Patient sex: M
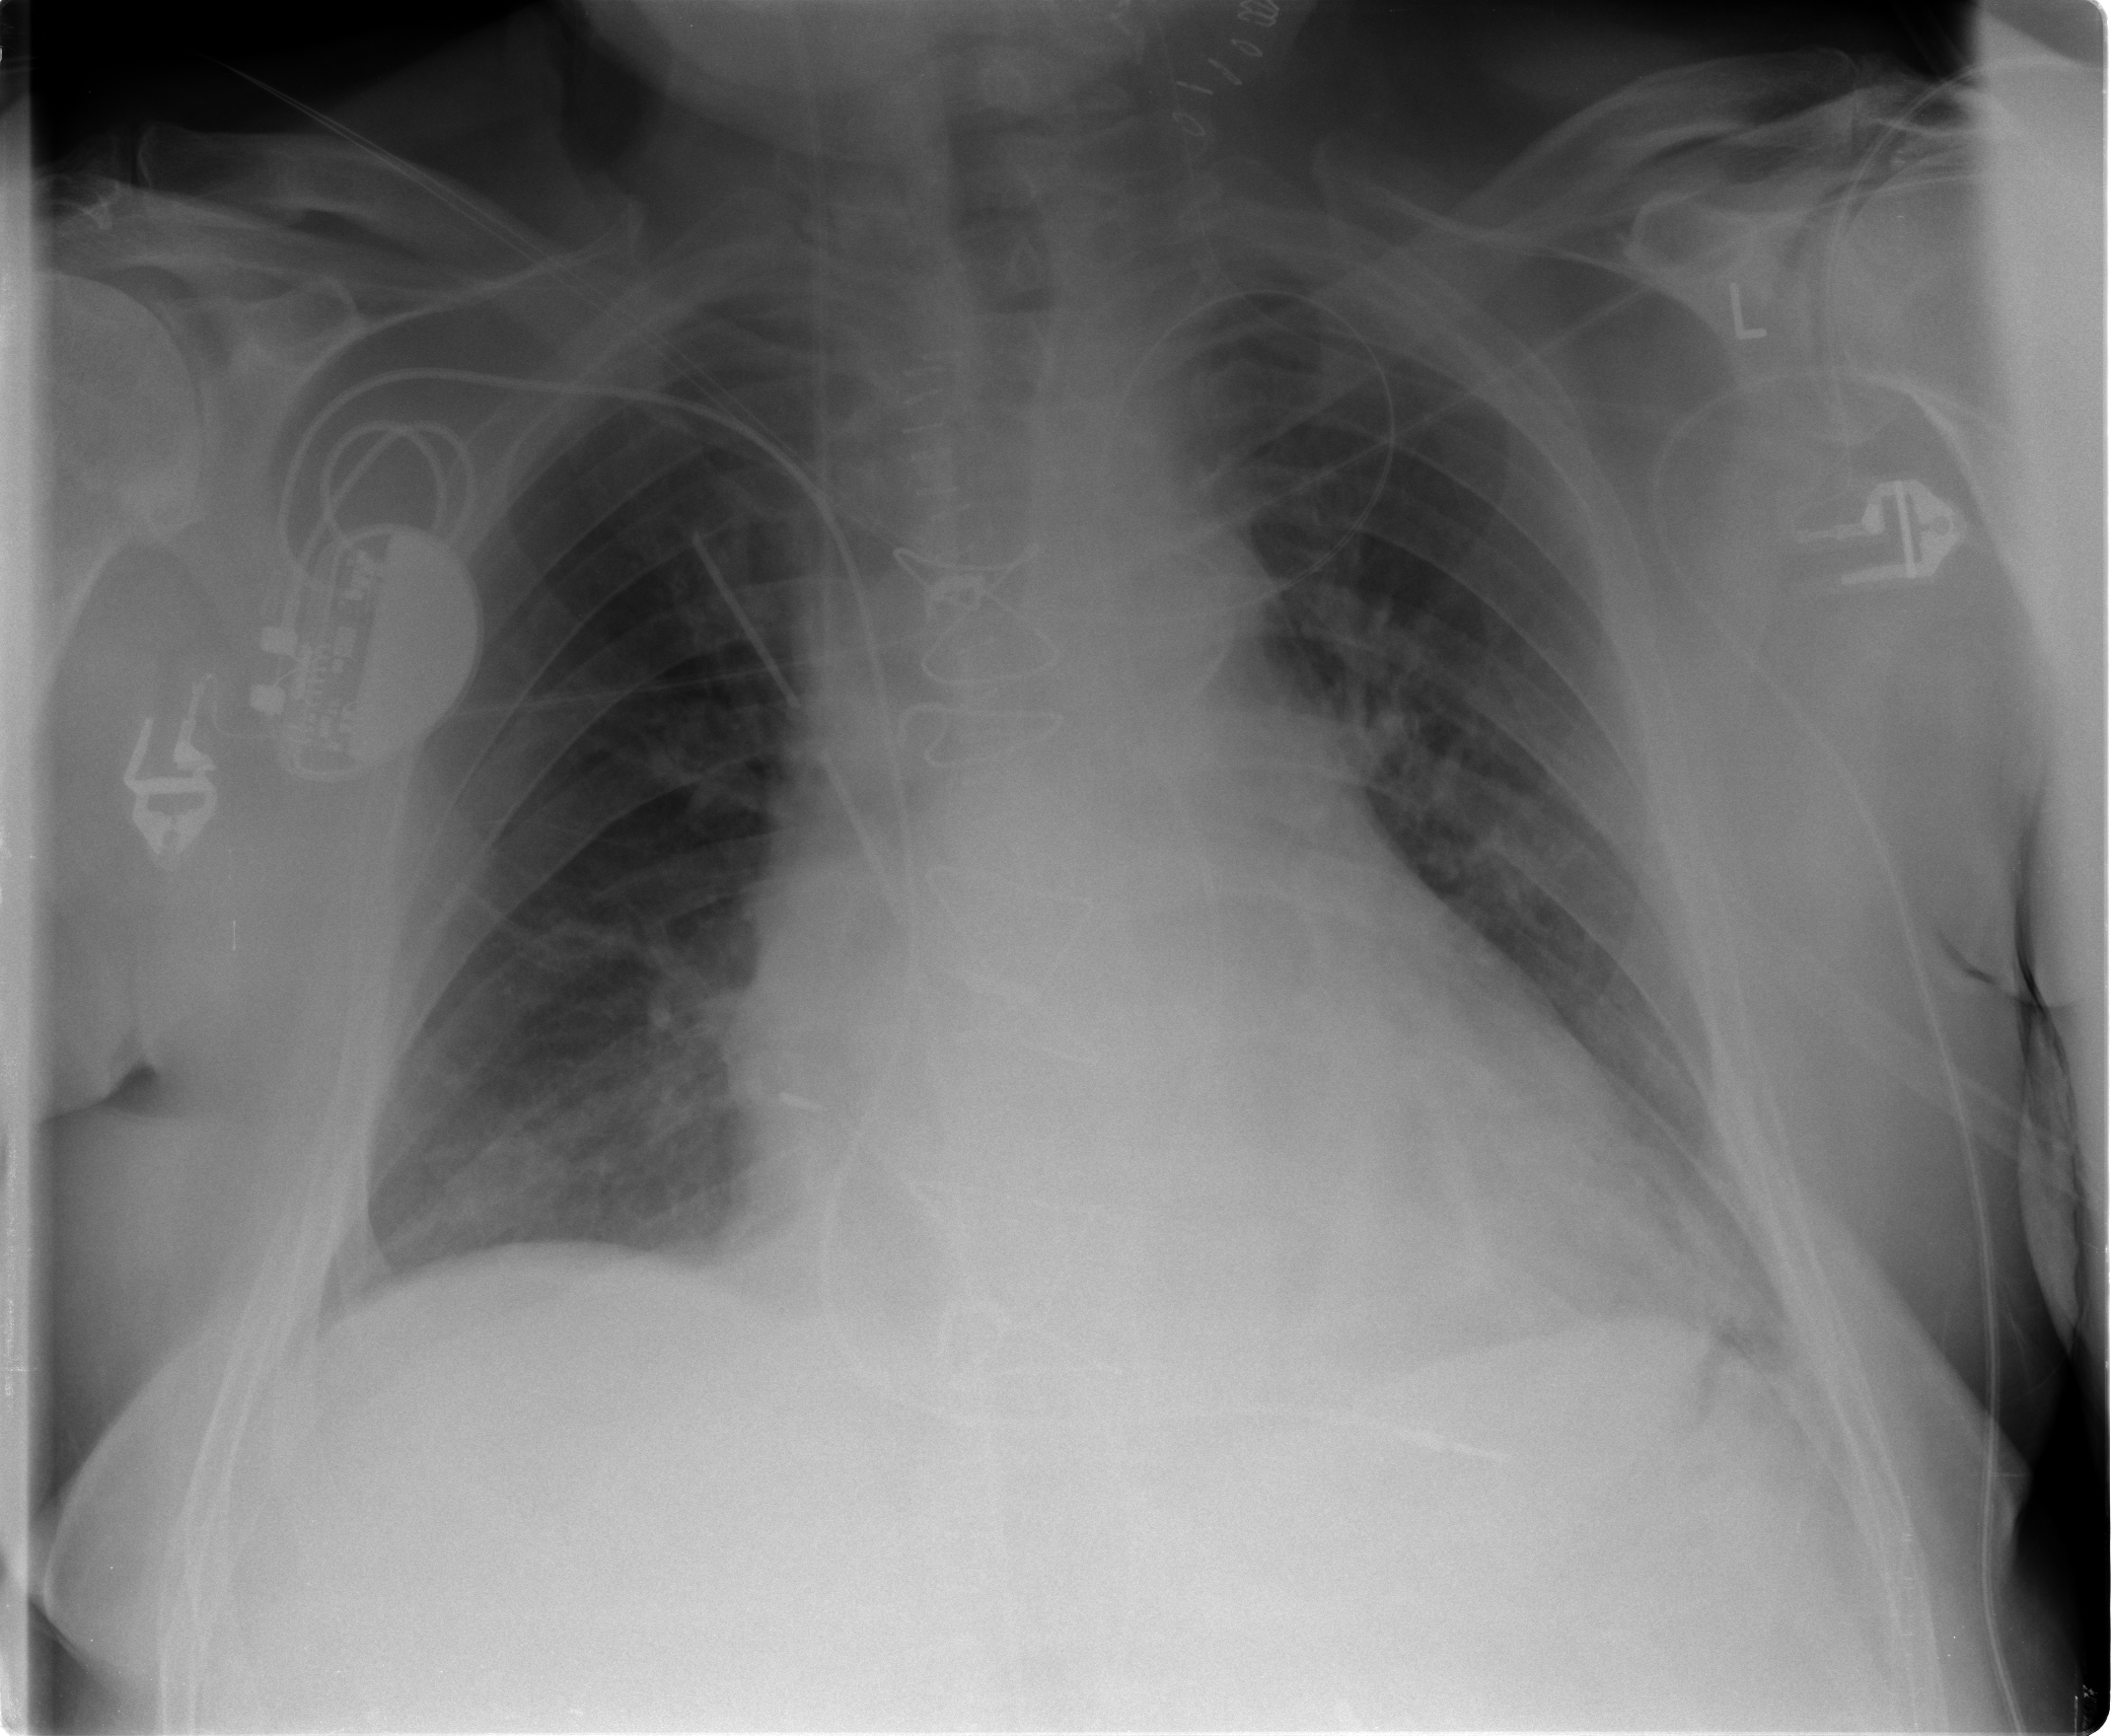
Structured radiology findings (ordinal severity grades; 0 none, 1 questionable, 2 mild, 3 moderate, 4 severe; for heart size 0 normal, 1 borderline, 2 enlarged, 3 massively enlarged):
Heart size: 2
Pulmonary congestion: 1
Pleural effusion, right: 0
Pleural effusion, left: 1
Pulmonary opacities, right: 0
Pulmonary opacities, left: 0
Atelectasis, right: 1
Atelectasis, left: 1